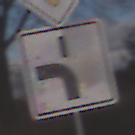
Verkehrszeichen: VerlaufVorfahrtsstrasse5
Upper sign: Vorfahrtsstrasse
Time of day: MorningAfternoon
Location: Outdoor (Nature)
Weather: PartlyCloudy
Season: NotSpecified
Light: Natural